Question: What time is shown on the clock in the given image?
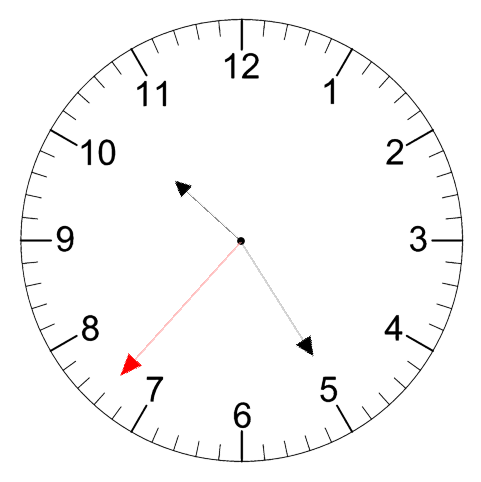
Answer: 10:24:37